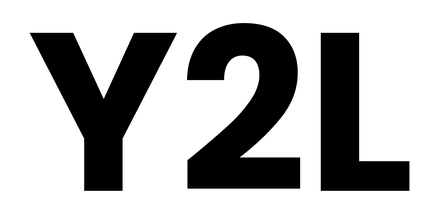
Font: Poppins-Bold